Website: macys
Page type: customer-info-address
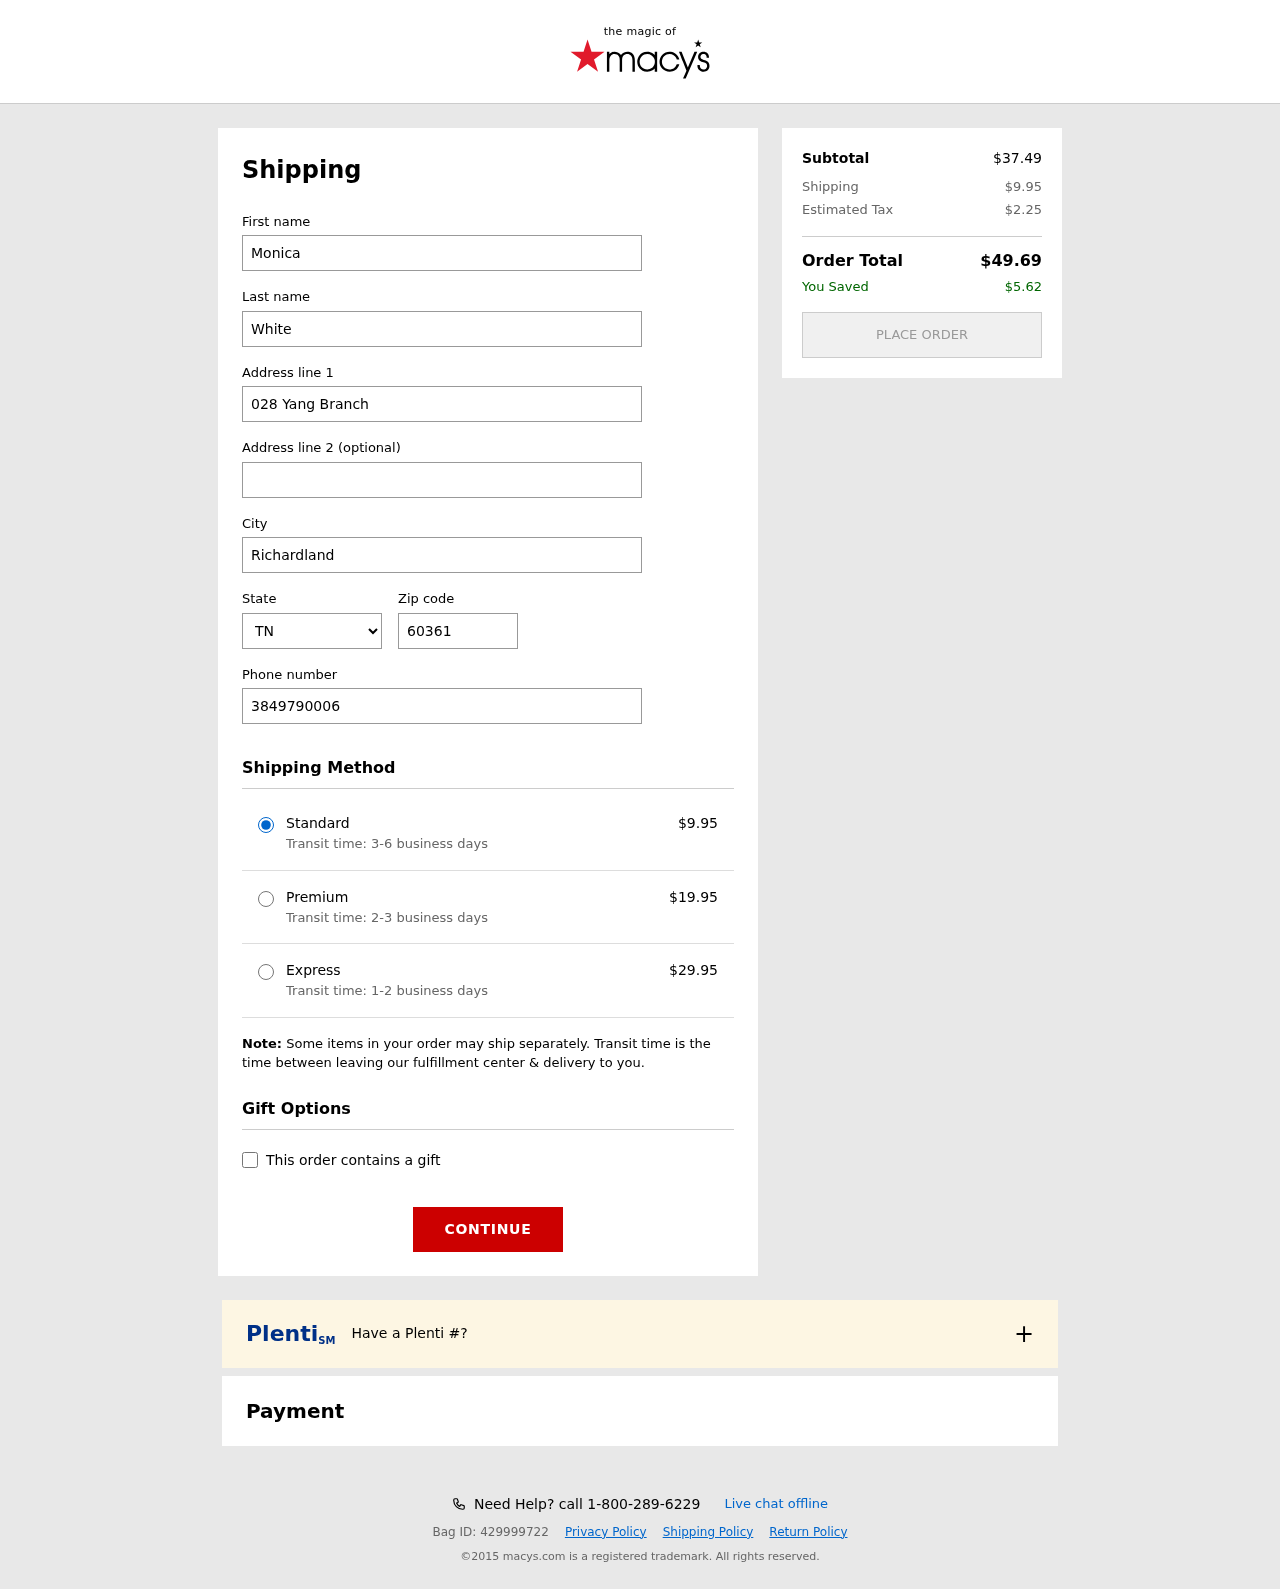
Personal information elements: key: PII_CITY
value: Richardland
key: PII_FIRSTNAME
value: Monica
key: PII_LASTNAME
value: White
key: PII_PHONE
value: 3849790006
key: PII_POSTCODE
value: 60361
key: PII_STATE_ABBR
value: TN
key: PII_STREET
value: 028 Yang Branch
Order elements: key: ORDER_SHIPPING_COST
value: $9.95
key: ORDER_SHIPPING_COST_PREMIUM
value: $19.95
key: ORDER_SHIPPING_COST_EXPRESS
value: $29.95
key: ORDER_SUBTOTAL
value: $37.49
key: ORDER_TAX
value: $2.25
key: ORDER_TOTAL
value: $49.69
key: ORDER_SAVINGS
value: $5.62